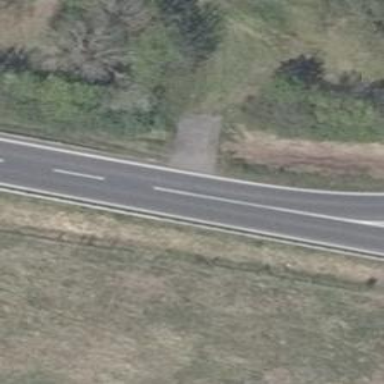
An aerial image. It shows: Motorway trunk link.